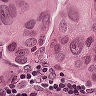
Metastatic tissue present: yes